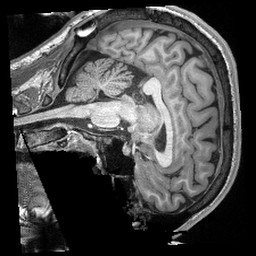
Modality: T1w
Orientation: sagittal
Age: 21
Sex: male